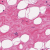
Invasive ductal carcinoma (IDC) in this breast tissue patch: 0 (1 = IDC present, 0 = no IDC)